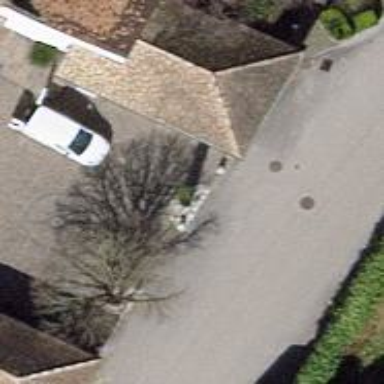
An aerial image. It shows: Group of garages.